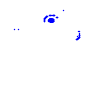
Particle: electron